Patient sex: M
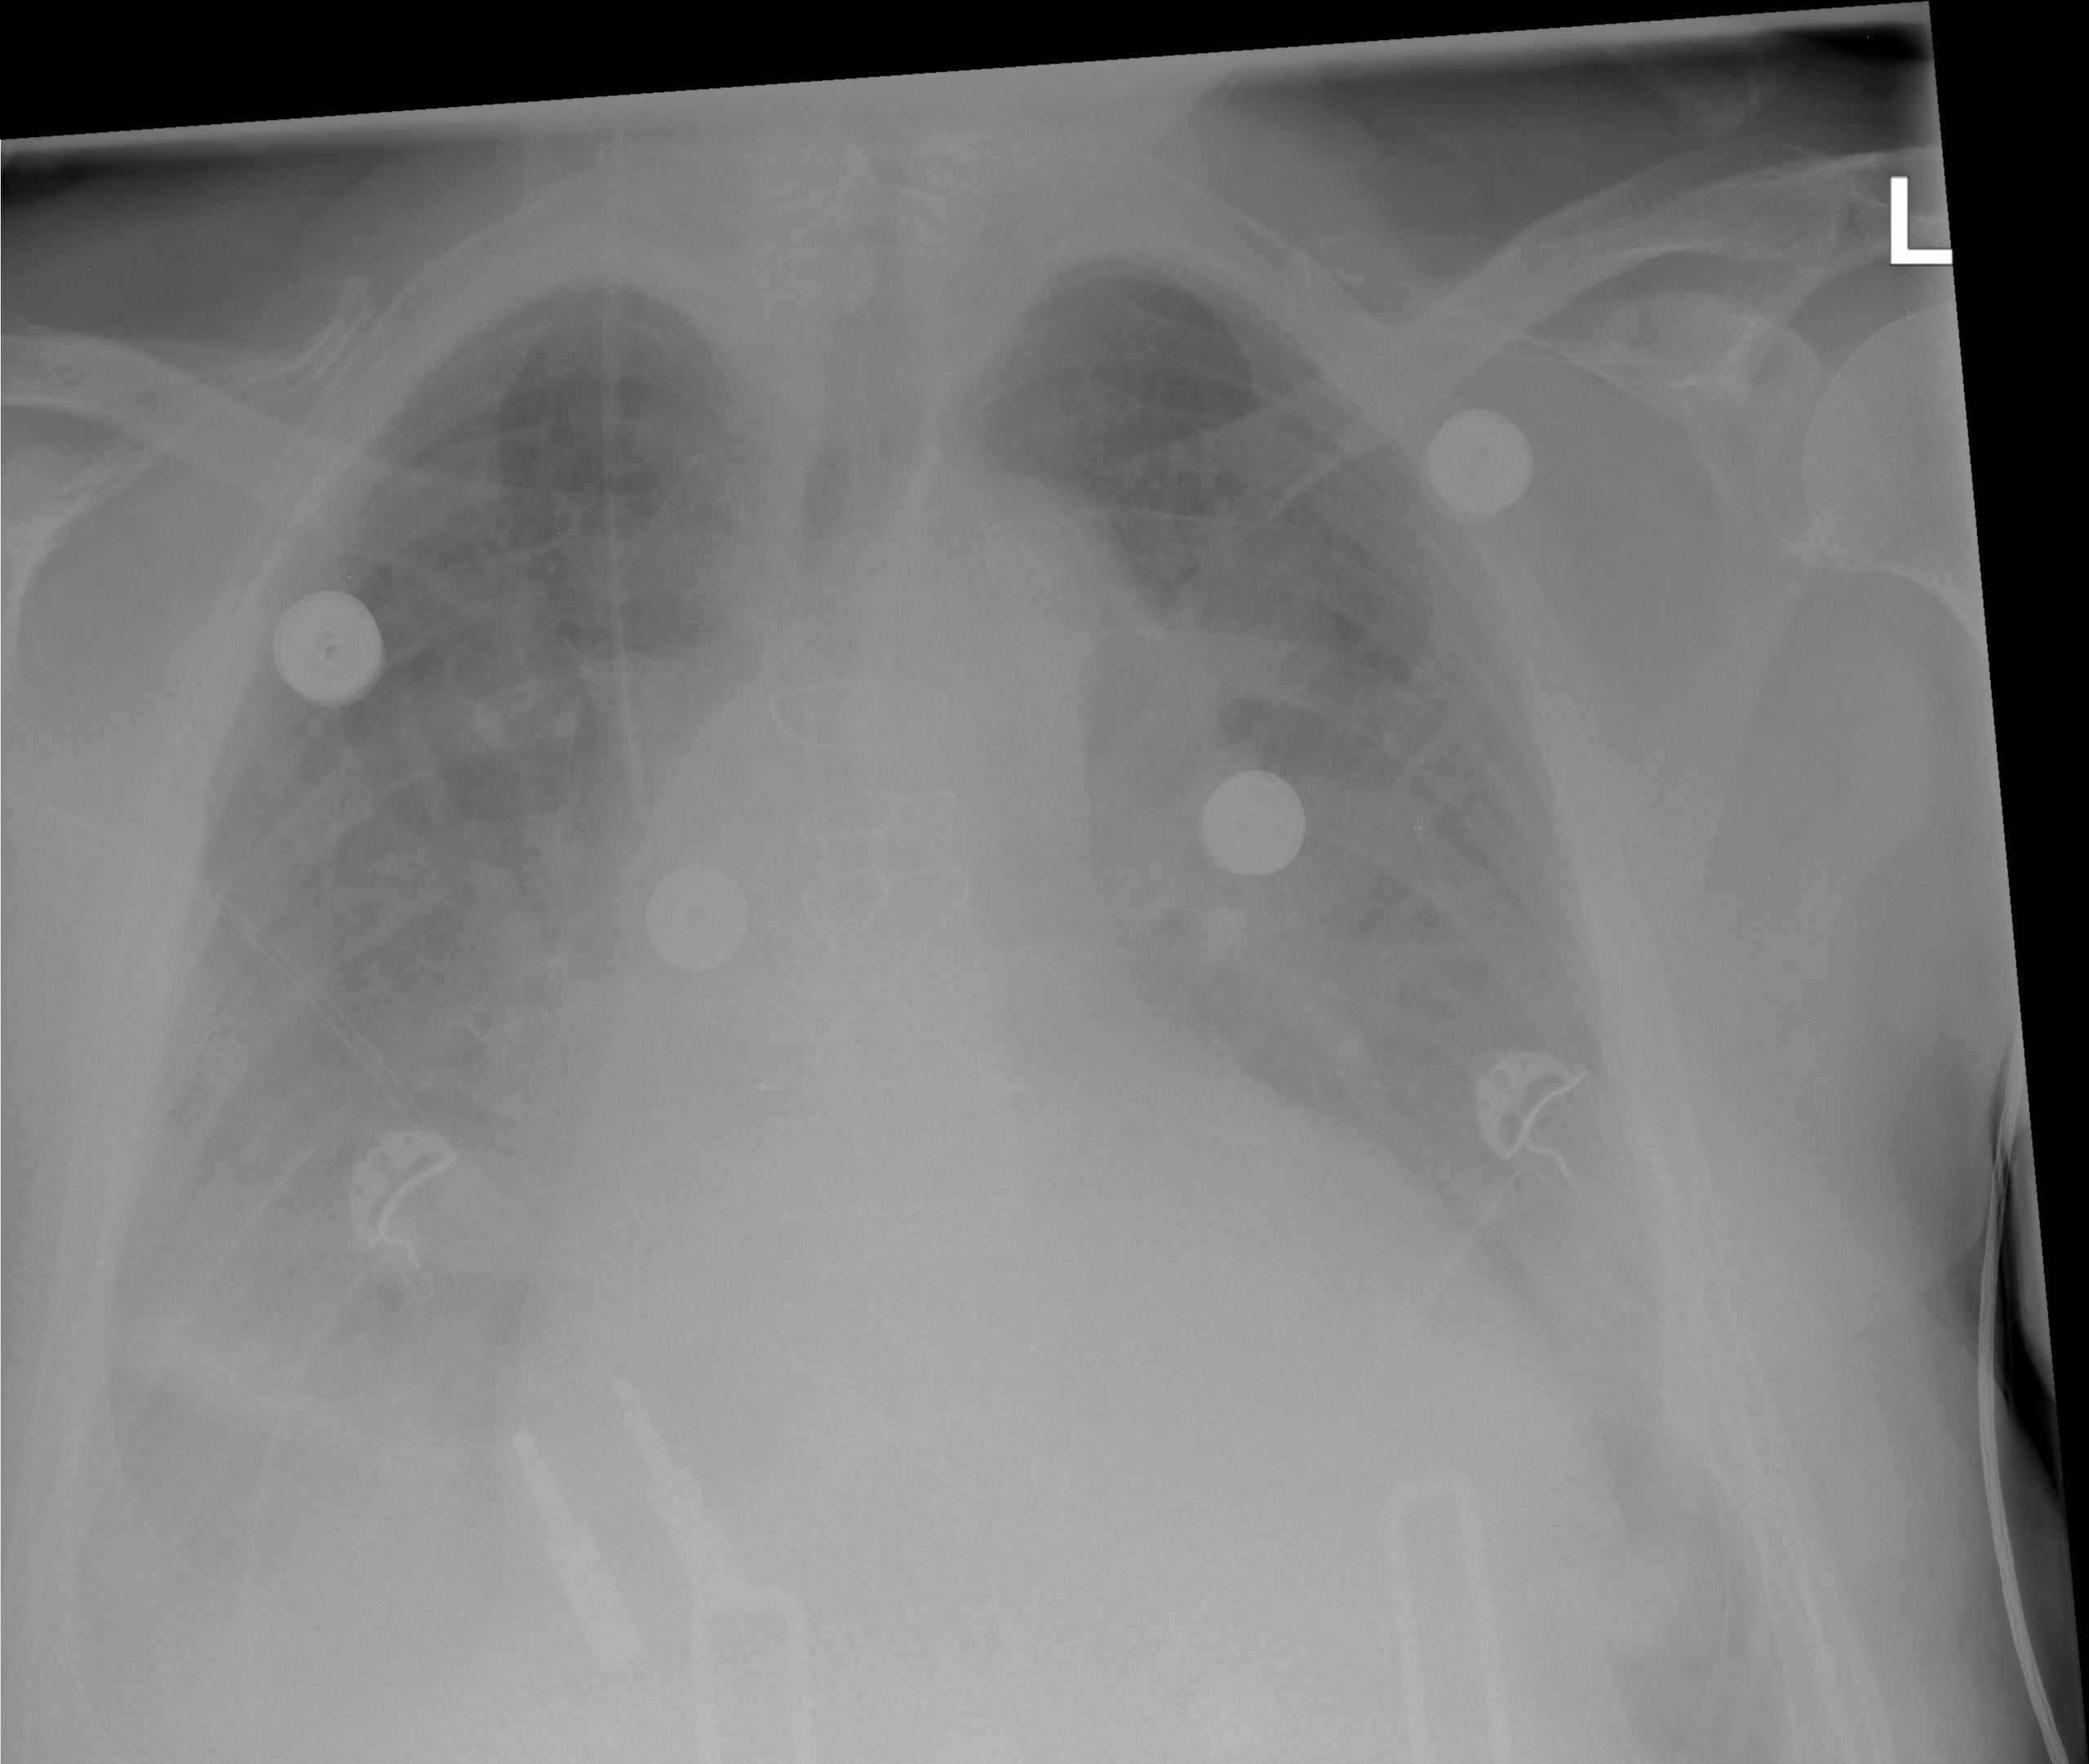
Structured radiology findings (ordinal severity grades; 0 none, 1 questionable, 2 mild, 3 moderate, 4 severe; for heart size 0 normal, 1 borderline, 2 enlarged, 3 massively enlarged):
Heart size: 3
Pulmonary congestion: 3
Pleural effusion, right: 3
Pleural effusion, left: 3
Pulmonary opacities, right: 2
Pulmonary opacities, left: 1
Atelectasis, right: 2
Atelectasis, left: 2